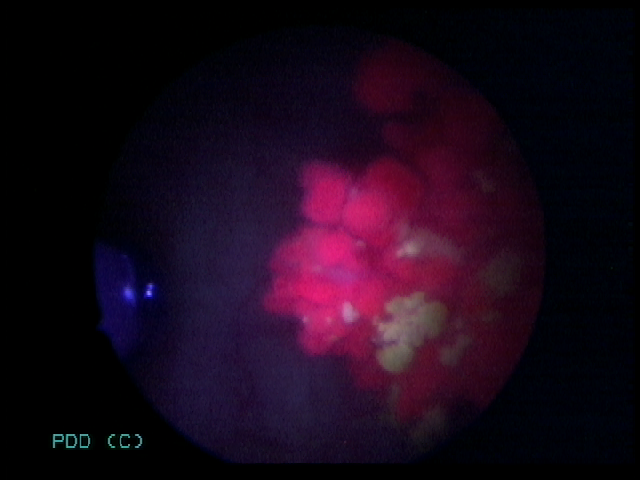
Modality: BLC
Class: Malignant
Subclass: LowGradePapillary
Lesion: L1
Stage: Ta
Morphology: Non-papillary
Bladder cancer association: Yes